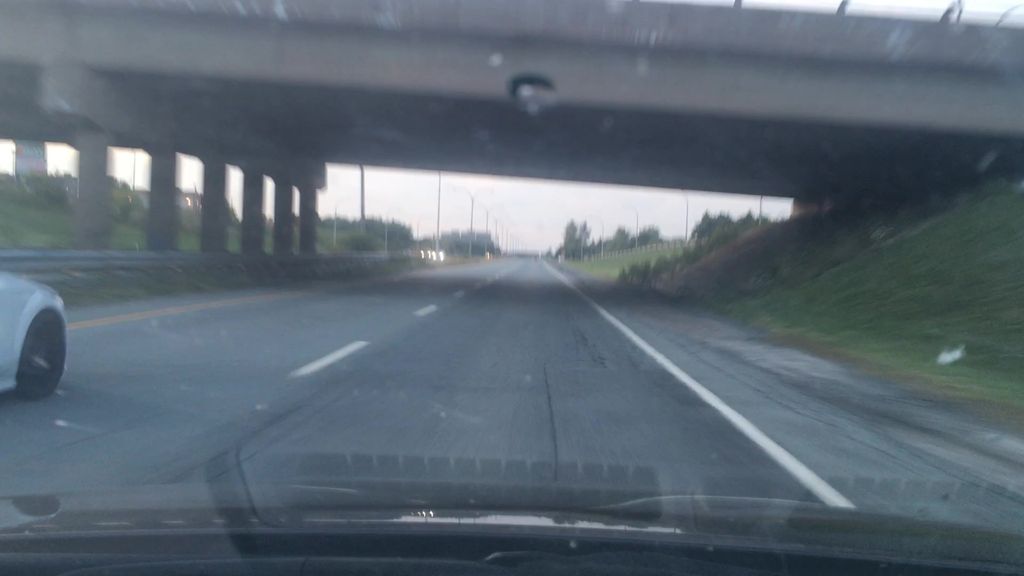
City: halifax